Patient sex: M
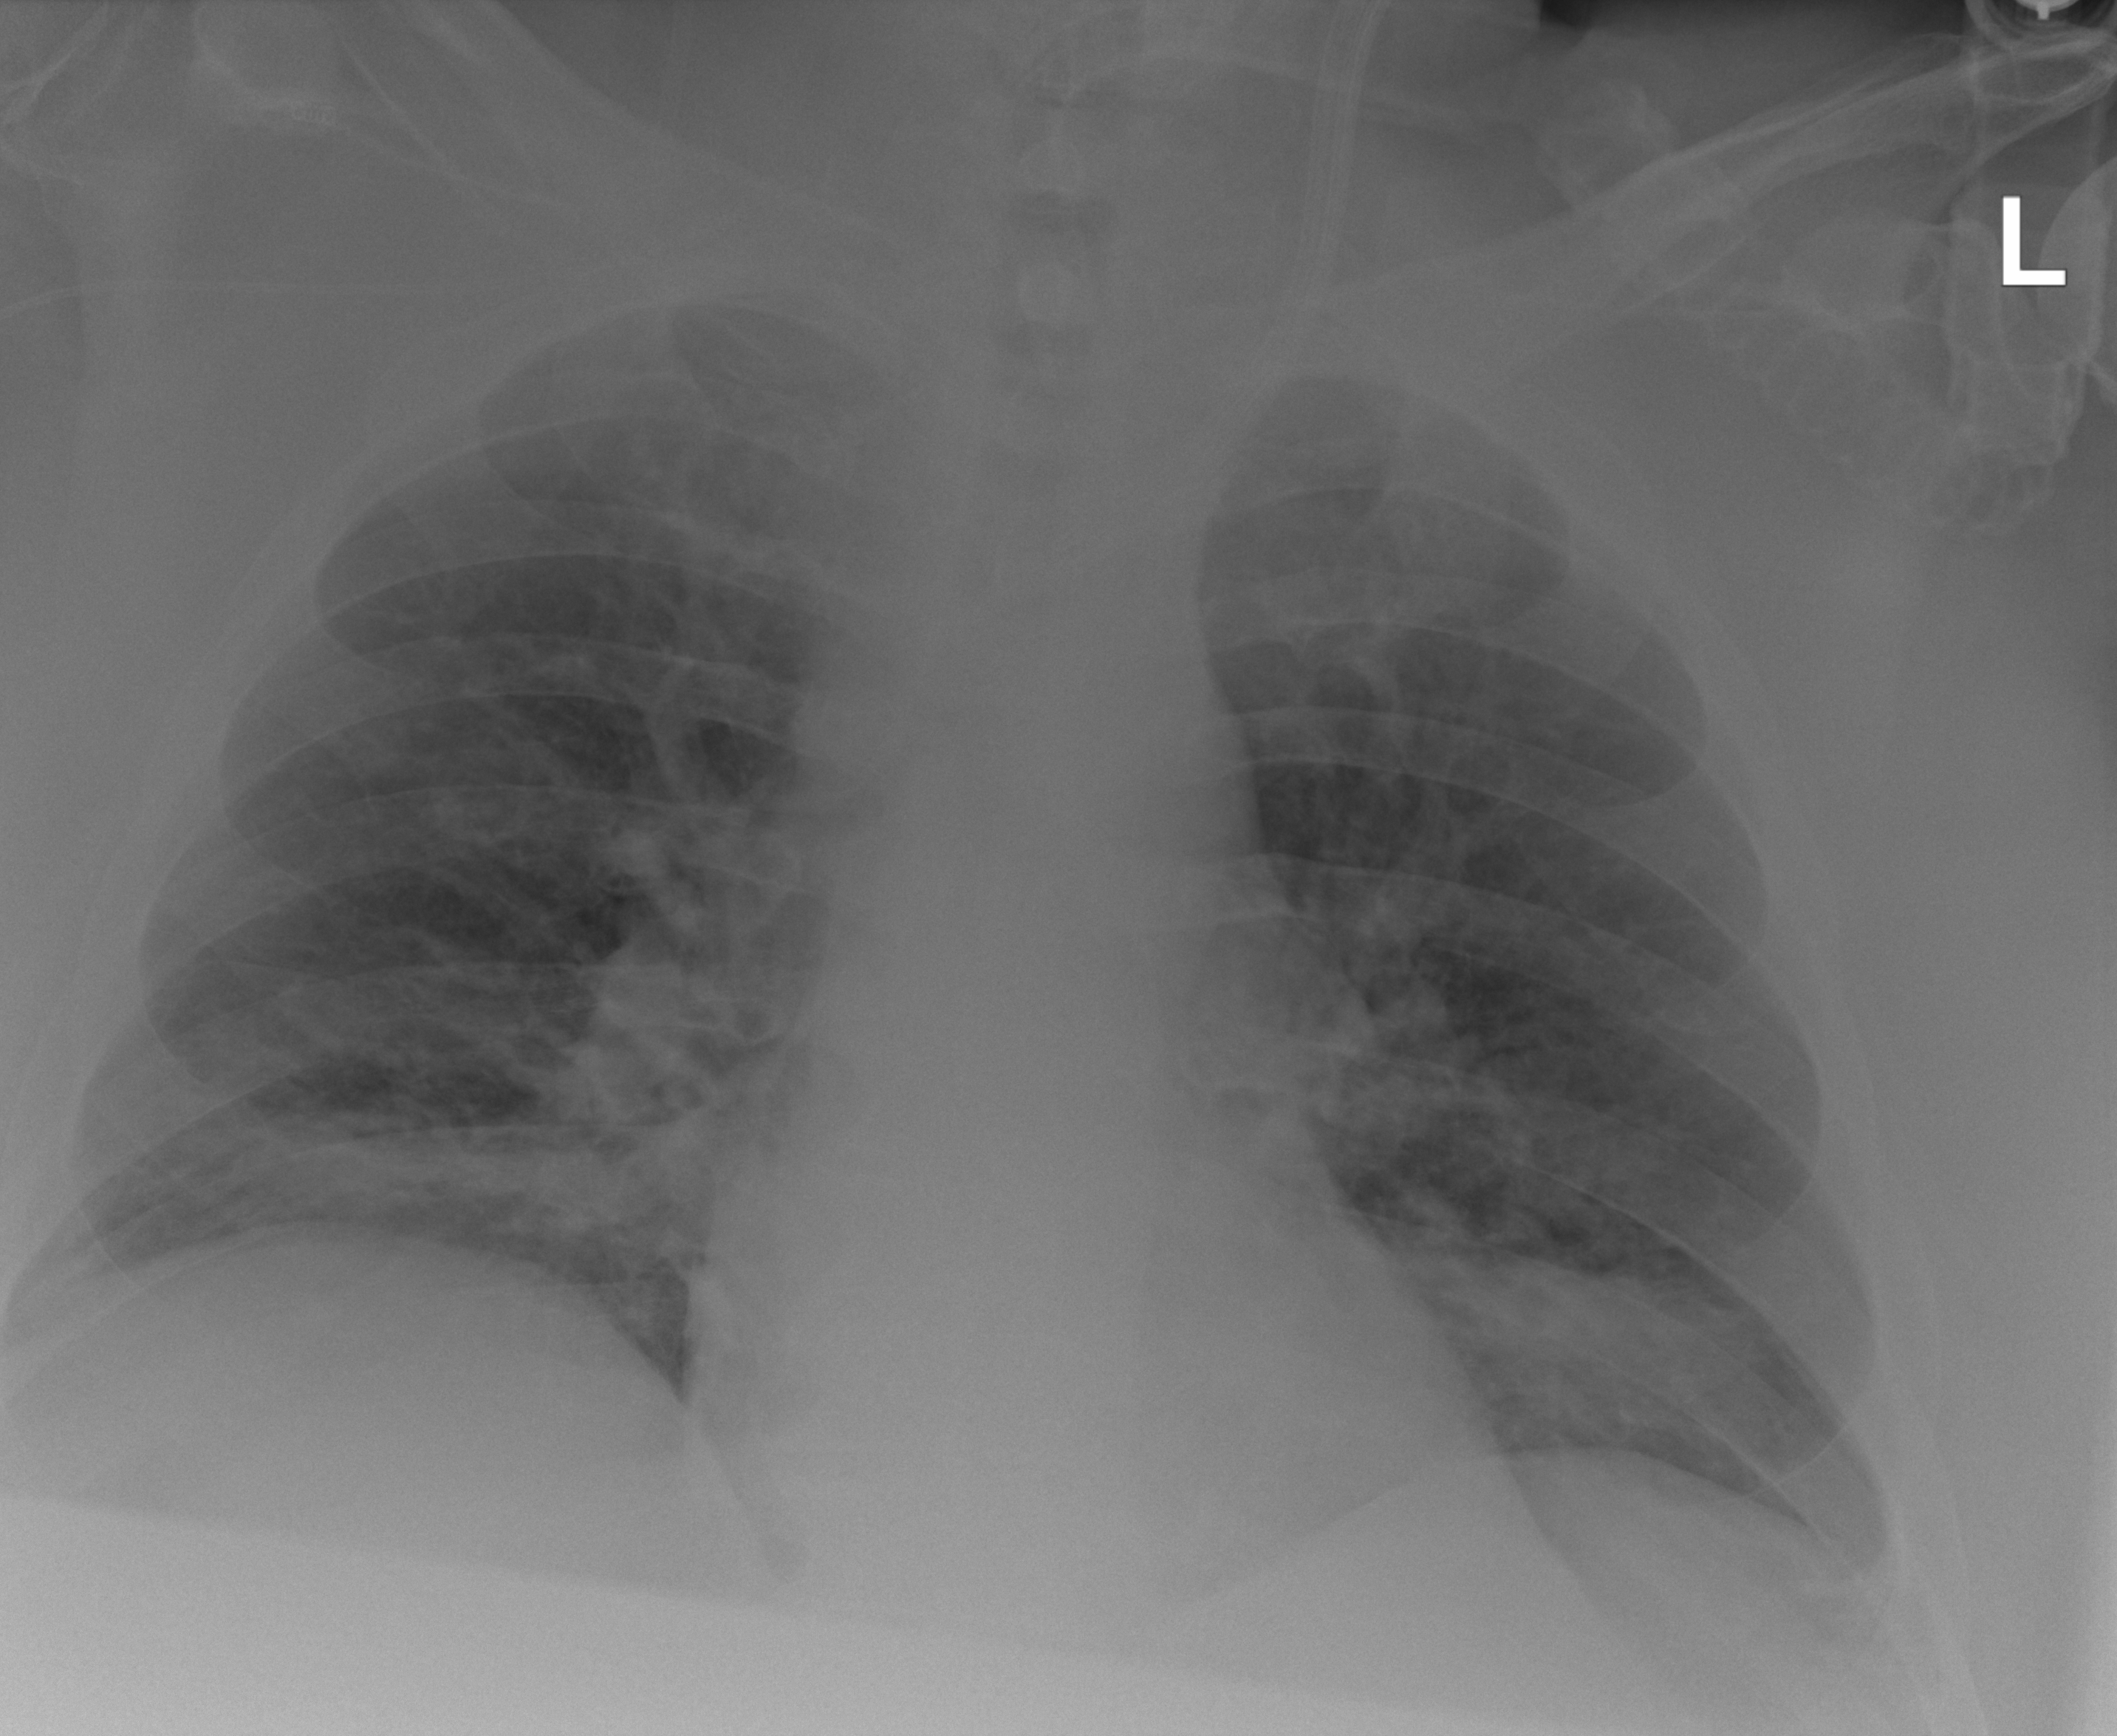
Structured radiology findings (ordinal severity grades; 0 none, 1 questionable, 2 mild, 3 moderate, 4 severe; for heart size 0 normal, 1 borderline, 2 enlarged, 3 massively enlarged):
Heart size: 0
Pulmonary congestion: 2
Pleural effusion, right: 0
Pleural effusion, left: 1
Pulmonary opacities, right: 2
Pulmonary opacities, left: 2
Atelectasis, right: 2
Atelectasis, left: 2